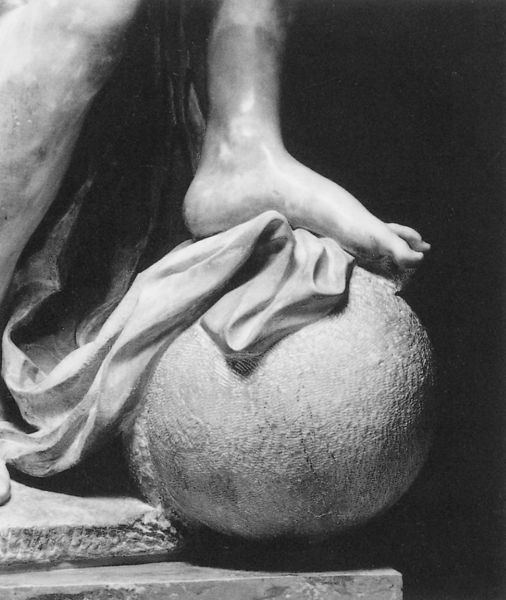
Titel: Die Wahrheit
Künstler: Giovanni Lorenzo Bernini
Institution: Rom, Galleria Borghese
Schlagwörter: dunkel, fuß, schatten, umhang, weiß, sitzen, ausschnitt, frau, grau, hell, hintergrund, licht, marmor, schwarz, tuch, falten, sockel, stein, bild, gewand, renaissance, skulptur, statue, bein, falte, detail, faltenwurf, plastik, plinthe, knöchel, zehen, foto, fotografie, barfuss, oberfläche, zeh, schwarzweiss, kugel, zeit, hacke, mamor, klassisch, fessel, bildhauer, teil, proportion, skultur, aufgestellt, meißel, teuch, aufstüten, rauhe